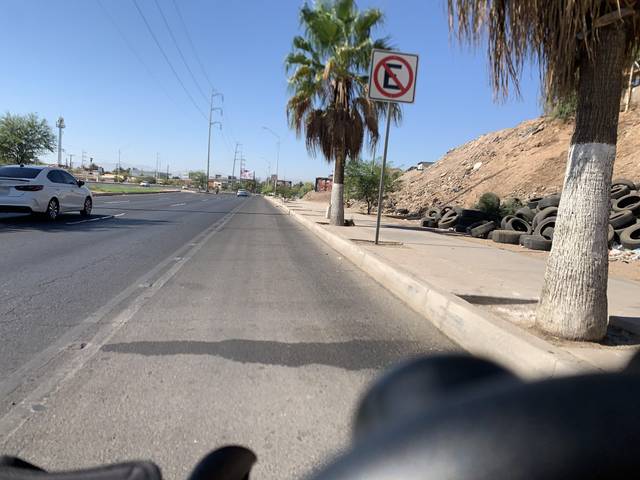
Region: Mexico
Coordinates: 32.636, -115.483